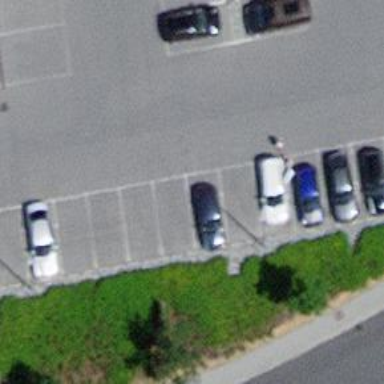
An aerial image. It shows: Road serving as parking aisle.